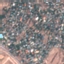
Land use / land cover class: Residential